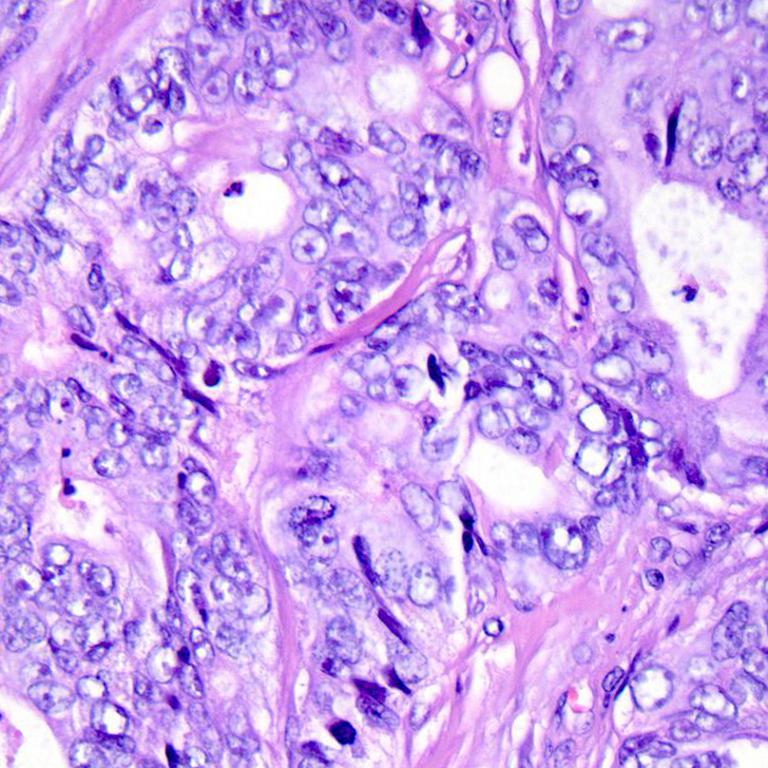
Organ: colon
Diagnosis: adenocarcinomas